Question: I want to make a panel in Interface Builder with buttons and stuff on it. Then I want to programmatically clone it and reposition the clones with affine transforms.
I'm thinking of something like a MovieClip from Flash.

And it isn't sufficient to just render the same UI element multiple times. For example, it should be possible to type something different in each text box.
Any ideas?
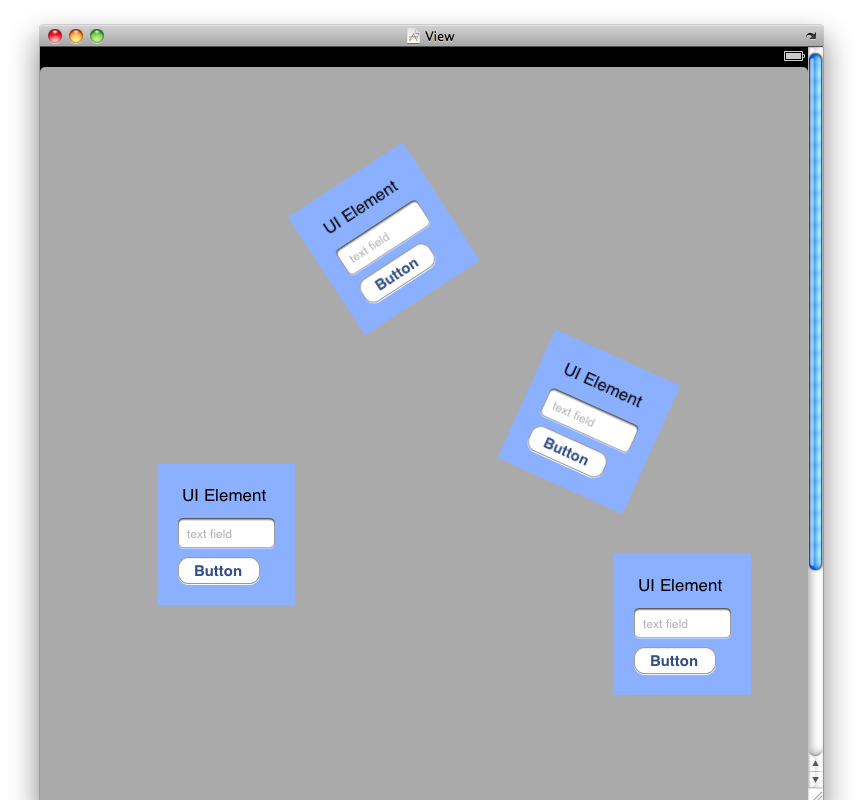
Answer: 1. Create a new NIB file that contains your custom view.
2. Create a UINib instance from that NIB file with +[UINib nibWithNibName:bundle:].
3. Whenever you want to create a new view, call -[UINib instantiateWithOwner:options:]. The array that this method returns contains all top-level objects of your NIB. So if the NIB file you created only consists of a view, the array contains this view as its only element. Make sure to retain the objects in the array.